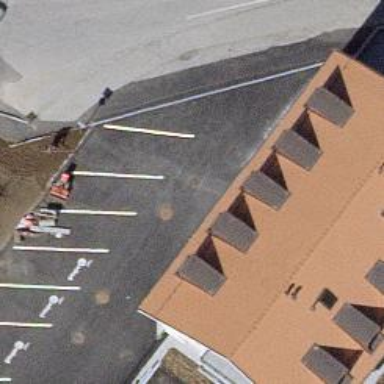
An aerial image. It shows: Parking aisle designated as service road.